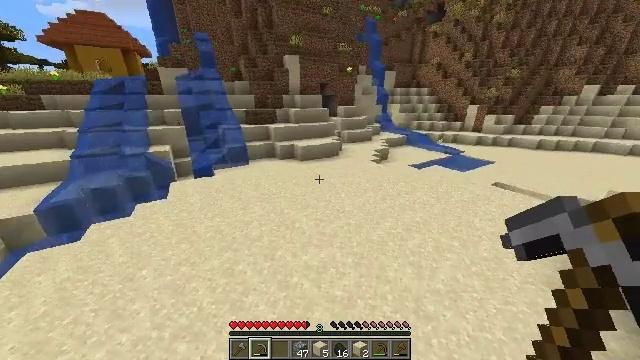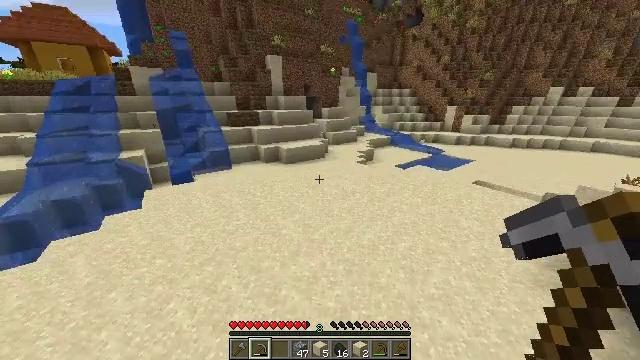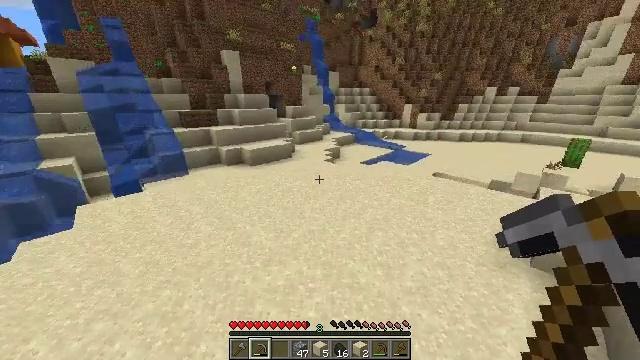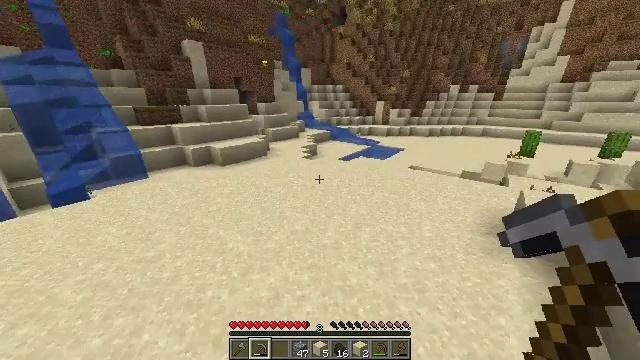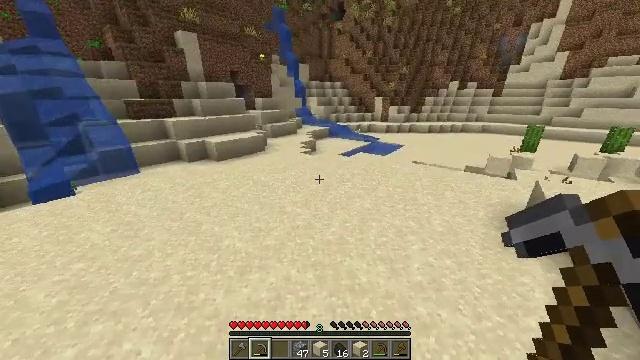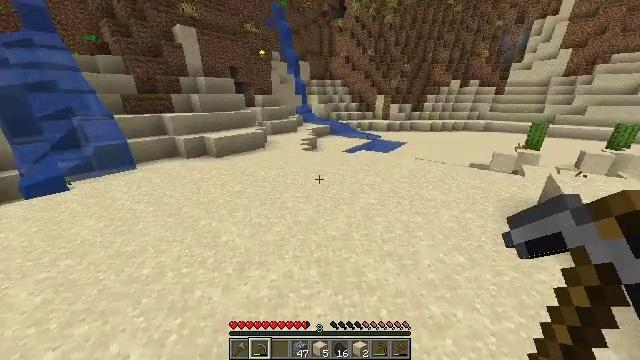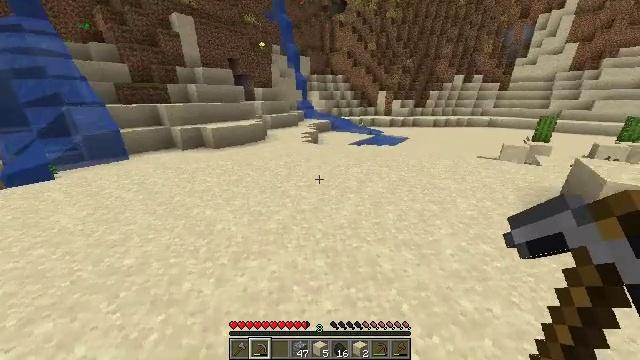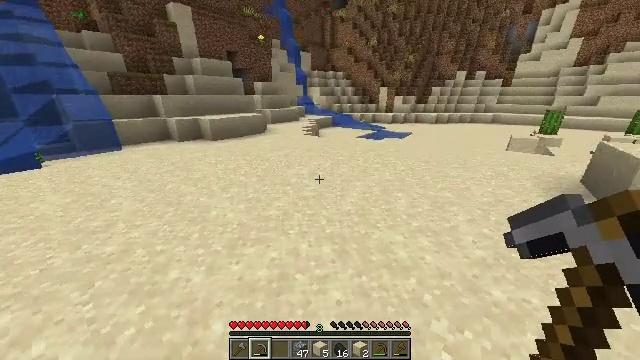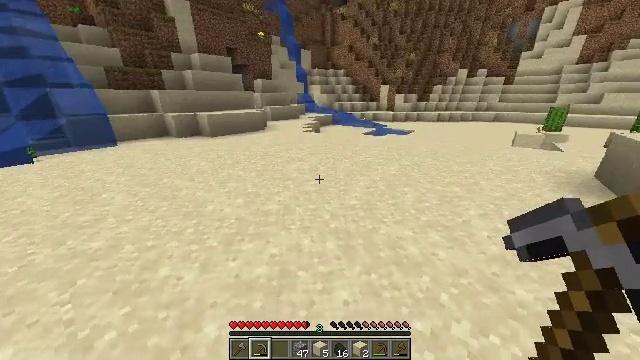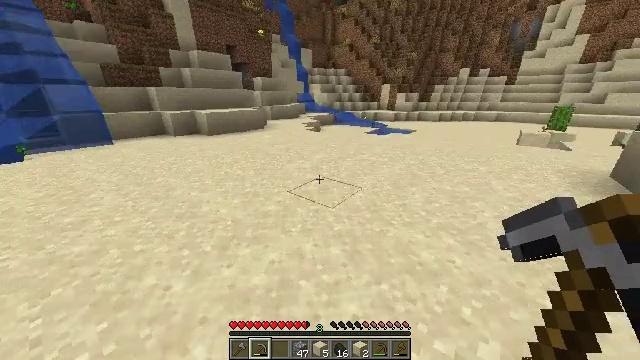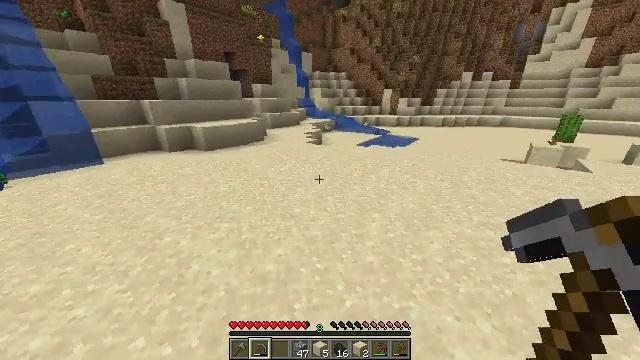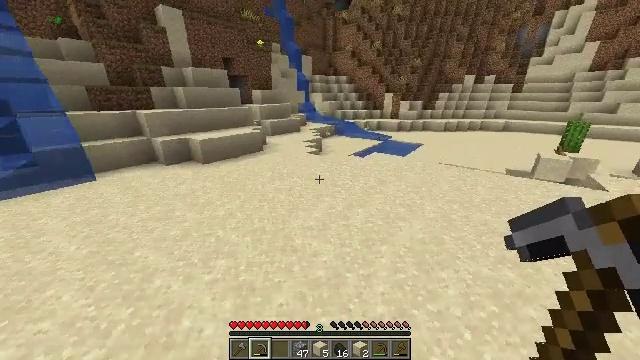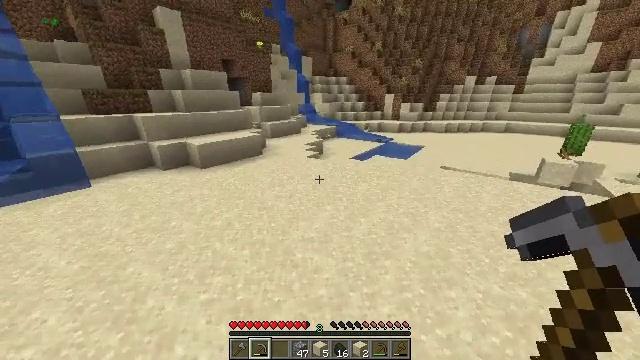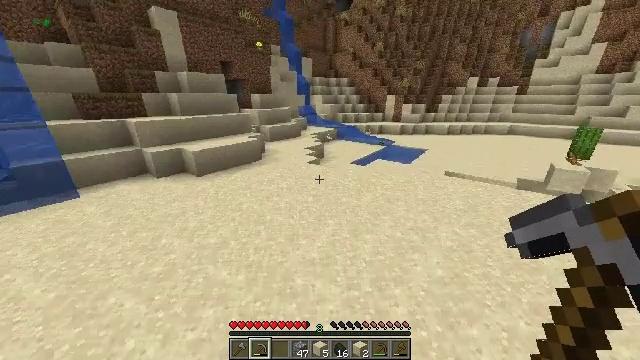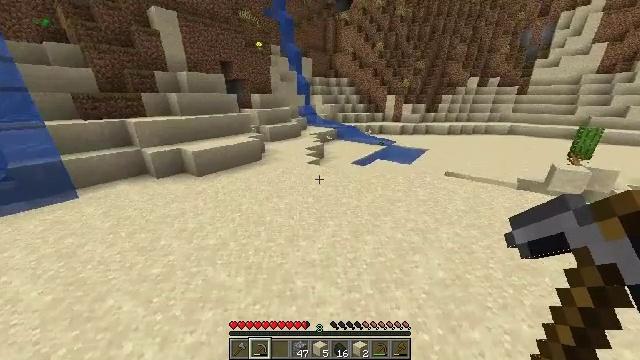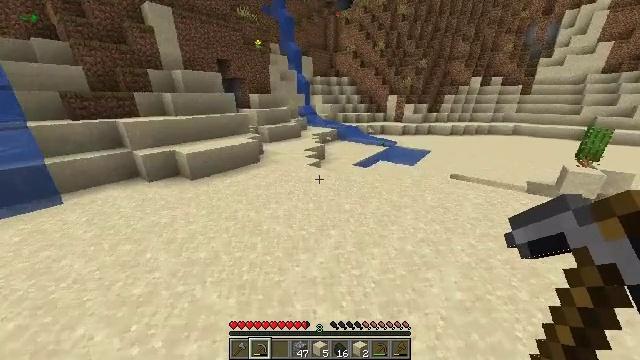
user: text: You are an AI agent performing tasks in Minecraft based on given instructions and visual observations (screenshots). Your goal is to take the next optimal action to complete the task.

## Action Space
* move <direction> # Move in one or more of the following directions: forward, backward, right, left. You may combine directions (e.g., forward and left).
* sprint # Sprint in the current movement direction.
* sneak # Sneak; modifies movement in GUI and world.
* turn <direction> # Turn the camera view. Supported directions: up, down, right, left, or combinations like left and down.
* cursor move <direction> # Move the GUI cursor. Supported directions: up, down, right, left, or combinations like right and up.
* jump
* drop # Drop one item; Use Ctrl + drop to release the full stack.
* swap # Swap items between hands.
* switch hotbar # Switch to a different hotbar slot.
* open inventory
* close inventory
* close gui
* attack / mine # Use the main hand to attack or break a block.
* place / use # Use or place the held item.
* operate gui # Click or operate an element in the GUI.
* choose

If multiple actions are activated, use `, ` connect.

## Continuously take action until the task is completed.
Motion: motion action
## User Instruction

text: Break the hay block to collect it.
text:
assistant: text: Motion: move forward, turn right
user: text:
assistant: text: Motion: move forward, turn right
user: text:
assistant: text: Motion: move forward, turn right
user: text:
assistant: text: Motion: move forward
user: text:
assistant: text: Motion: move forward
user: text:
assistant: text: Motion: move forward
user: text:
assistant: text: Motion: move forward
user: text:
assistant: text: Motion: move forward, jump
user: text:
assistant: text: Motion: move forward, jump
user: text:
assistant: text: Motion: move forward, jump
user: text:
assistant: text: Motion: move forward, jump
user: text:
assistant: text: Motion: move forward, jump
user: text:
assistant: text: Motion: move forward
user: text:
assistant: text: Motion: move forward
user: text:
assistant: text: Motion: move forward
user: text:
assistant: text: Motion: move forward
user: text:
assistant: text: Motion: move forward
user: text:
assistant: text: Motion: move forward, turn right
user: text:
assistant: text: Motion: move forward, turn right
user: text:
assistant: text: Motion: move forward, turn right and down
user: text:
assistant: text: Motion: move forward, jump
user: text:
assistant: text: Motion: move forward, jump
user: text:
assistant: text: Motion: move forward, jump
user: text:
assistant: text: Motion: move forward, jump
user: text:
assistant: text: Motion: move forward, turn right and down, jump
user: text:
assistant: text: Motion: move forward
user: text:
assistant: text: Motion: move forward
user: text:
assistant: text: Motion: move forward
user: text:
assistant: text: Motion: move forward
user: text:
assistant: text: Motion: move forward, turn left